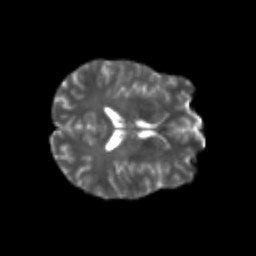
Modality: T2w
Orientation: axial
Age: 24
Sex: male
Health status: healthy
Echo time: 0.074 s